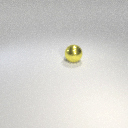
large yellow metal sphere